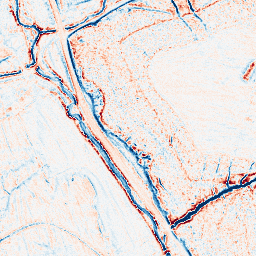
Category: edge_preserving
Decomposition family: anisotropic_diffusion
Decomposition parameters: iterations: 10
kappa: 30
gamma: 0.15
Upsampling method: quintic
Upsampling parameters: scale: 4
Upsampling scale: 4